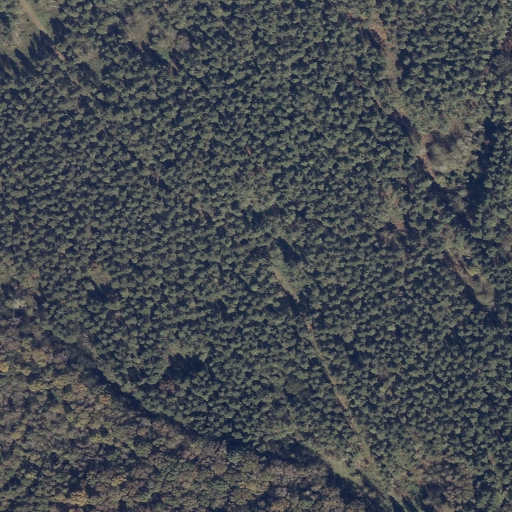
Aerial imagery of valley in Alabama named Clayton Cove containing evergreen forest, deciduous forest, mixed forest, grassland, and pasture